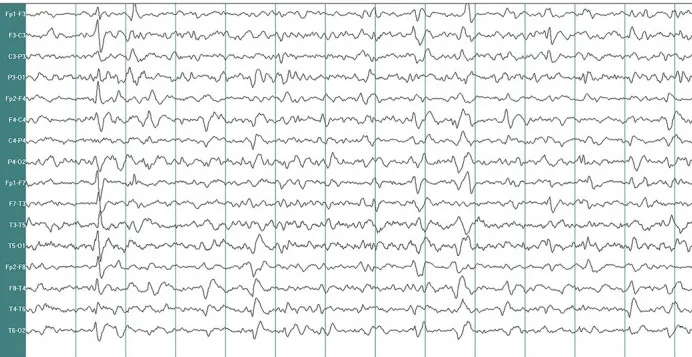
Electroencephalogram recorded. EEG demonstrates delta and theta waves in each lead as background, mingled with sharp waves, spike waves, sharp-slow waves (A).
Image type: electrography (eeg)